Field crop: maize
Growth stage: 2
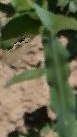
Species: maize